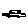
Label: car